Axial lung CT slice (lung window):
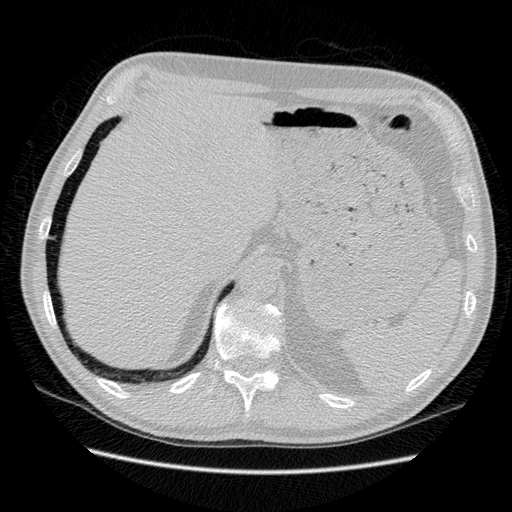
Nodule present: no